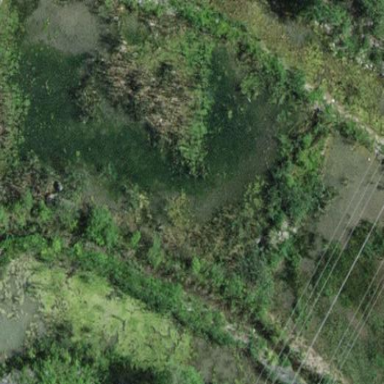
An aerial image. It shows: Peaceful pond surrounded by nature.